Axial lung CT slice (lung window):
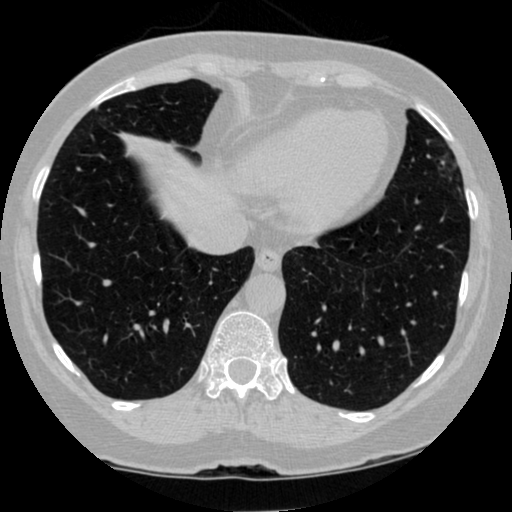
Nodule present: no